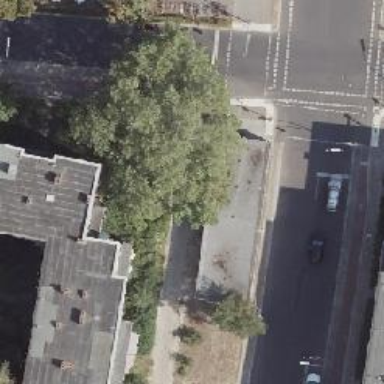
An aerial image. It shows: Subway entrance.